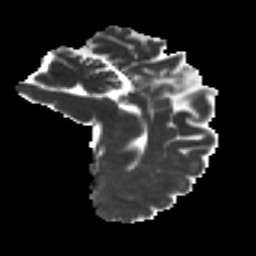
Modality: MD
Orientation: sagittal
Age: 36
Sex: female
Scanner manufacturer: ge
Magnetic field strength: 3 T
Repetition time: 7.8 s
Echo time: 0.0606 s